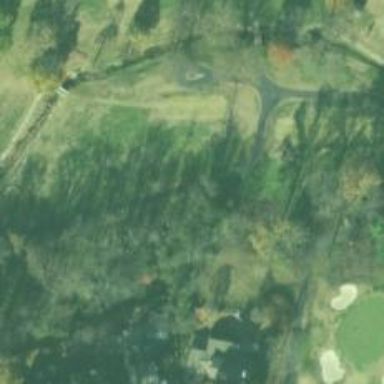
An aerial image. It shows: Path designated for golf carts.